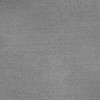
Atmospheric dust classification: dusty